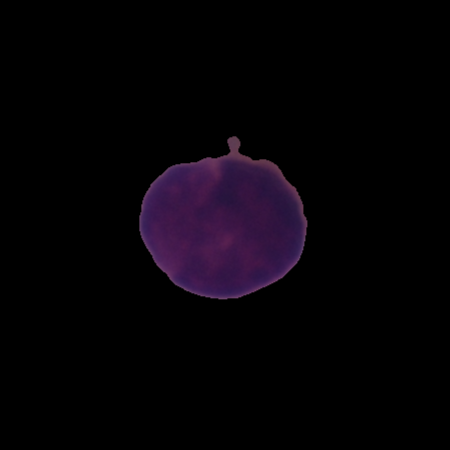
Label: healthy